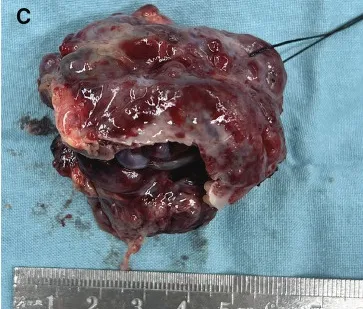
After totally removal, the mass was measured approximately 5 cm x 5 cm x 4 cm, exhibited parenchymal characteristics, a firm consistency, dark red coloration, and an uneven surface AO, ascending aorta; RV, right ventricle; SVC, superior vena cava.
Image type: medical_photograph (other_medical_photograph)